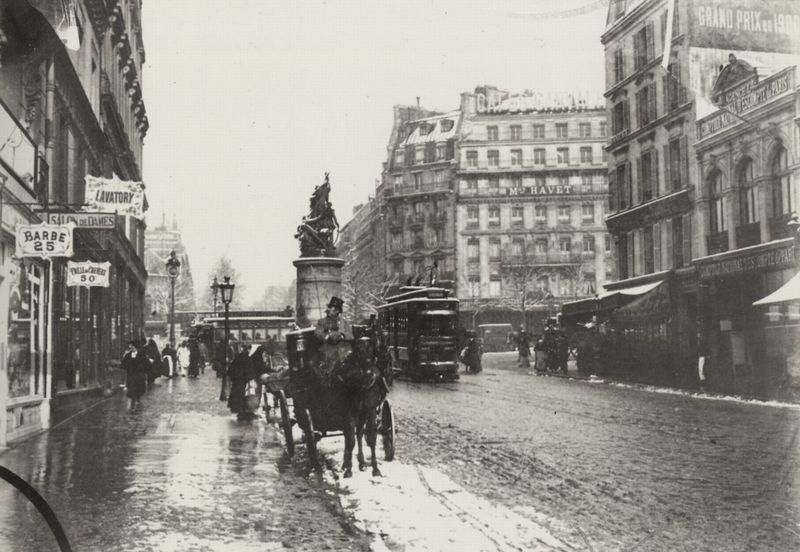
Titel: Place Clichy
Künstler: Francois Emile Zola
Schlagwörter: dunkel, himmel, mann, wasser, weiß, menschen, stadt, fenster, frankreich, frau, fussgänger, grau, hell, hut, jahrhundertwende, lampe, lampen, laterne, laternen, männer, paris, schaufenster, schwarz, strasse, säule, säulen, dach, gebäude, haus, schnee, weg, zylinder, sockel, häuser, kalt, nass, spiegelung, england, kreis, pferd, pferde, räder, skulptur, statue, deutschland, hufe, zügel, pfütze, schrift, bogen, fassade, fassaden, gasse, passanten, perspektive, pflaster, zug, winter, geschäfte, kutsche, laden, läden, platz, werbung, sepia, auto, französisch, häuse, foto, fotografie, photographie, regen, pfützen, berlin, bürgersteig, gehsteig, münchen, denkmal, kreuzung, schwarz-weiss, gehweg, schilder, kutscher, reklame, schlamm, fussweg, photo, gesims, straßenlampe, kaiserreich, london, fotographie, preussen, standbild, fesnter, post, monument, fahrt, boulevard, straßenlaternen, wilhelm, fuhrwerk, matsch, straßenbahn, tram, trambahn, pferdekutsche, schilde, fester, kaufhaus, nässe, markisen, kutschbock, hauptstrasse, trist, bus, figurengruppe, barbier, friseur, new york, auslagen, fiaker, barbe, barbe 25, barber, ebgland, kutshcer, schiler, strabenbahn, tramm, warenschilder, altbau, aare, pferdedroschke, parios